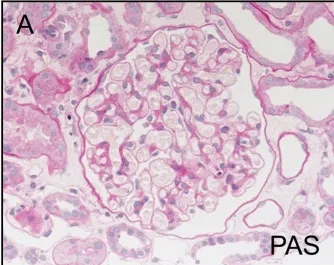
Histological findings in the kidney biopsy of the patient. PAS staining.
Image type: pathology (pas)